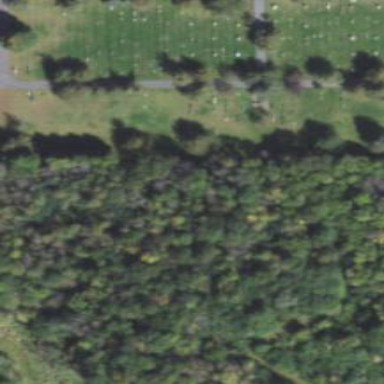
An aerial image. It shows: Cemetery.